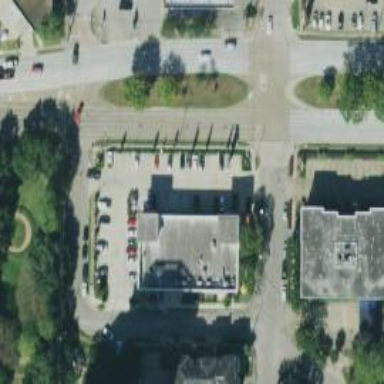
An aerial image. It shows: Parking space is available.